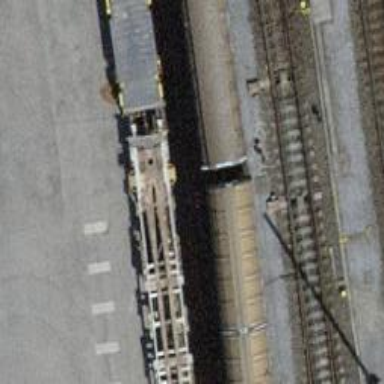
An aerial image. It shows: Rail spur service line with electrified contact lines for trains.